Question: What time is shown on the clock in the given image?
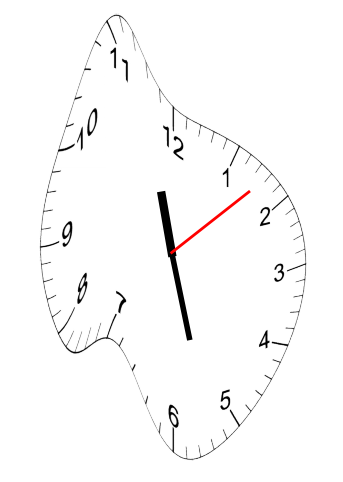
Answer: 11:27:08